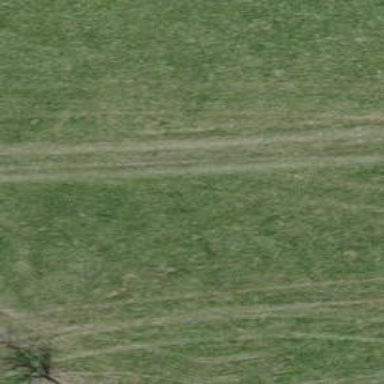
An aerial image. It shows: Grass track with grade3 surface.